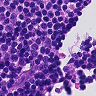
Metastatic tissue present: no